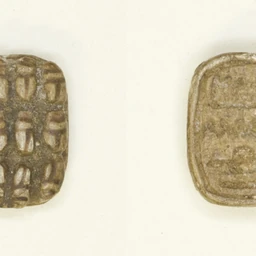
Title: Plaque: 15 Scarabs/”Amunhotep”
Artist: Ancient Egyptian
Caption: plaque: 15 scarabs/”amunhotep”, egyptian, scaraboids, steatite, carving, scarab beetle, eighteenth dynasty, new kingdom, amulet, ancient art, costume, plaque (flat object), ancient, middle kingdom, twelfth dynasty, hieroglyphs, ancient egyptian, a work made of steatite., costume and accessories, arts of africa, art institute of chicago